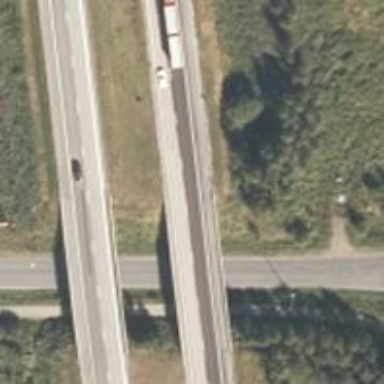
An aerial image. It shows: Bridge over motorway.